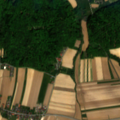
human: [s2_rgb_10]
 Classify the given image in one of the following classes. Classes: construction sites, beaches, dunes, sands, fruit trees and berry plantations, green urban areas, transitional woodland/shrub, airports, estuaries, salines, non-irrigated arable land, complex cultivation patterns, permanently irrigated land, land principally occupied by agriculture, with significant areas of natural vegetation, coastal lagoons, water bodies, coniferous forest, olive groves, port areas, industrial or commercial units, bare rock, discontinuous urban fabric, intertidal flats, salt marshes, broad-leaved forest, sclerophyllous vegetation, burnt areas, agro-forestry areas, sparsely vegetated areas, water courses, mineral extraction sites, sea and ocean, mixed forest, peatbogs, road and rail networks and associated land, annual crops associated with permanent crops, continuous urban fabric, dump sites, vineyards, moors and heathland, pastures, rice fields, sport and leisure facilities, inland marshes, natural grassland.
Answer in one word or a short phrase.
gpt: discontinuous urban fabric, non-irrigated arable land, complex cultivation patterns, broad-leaved forest